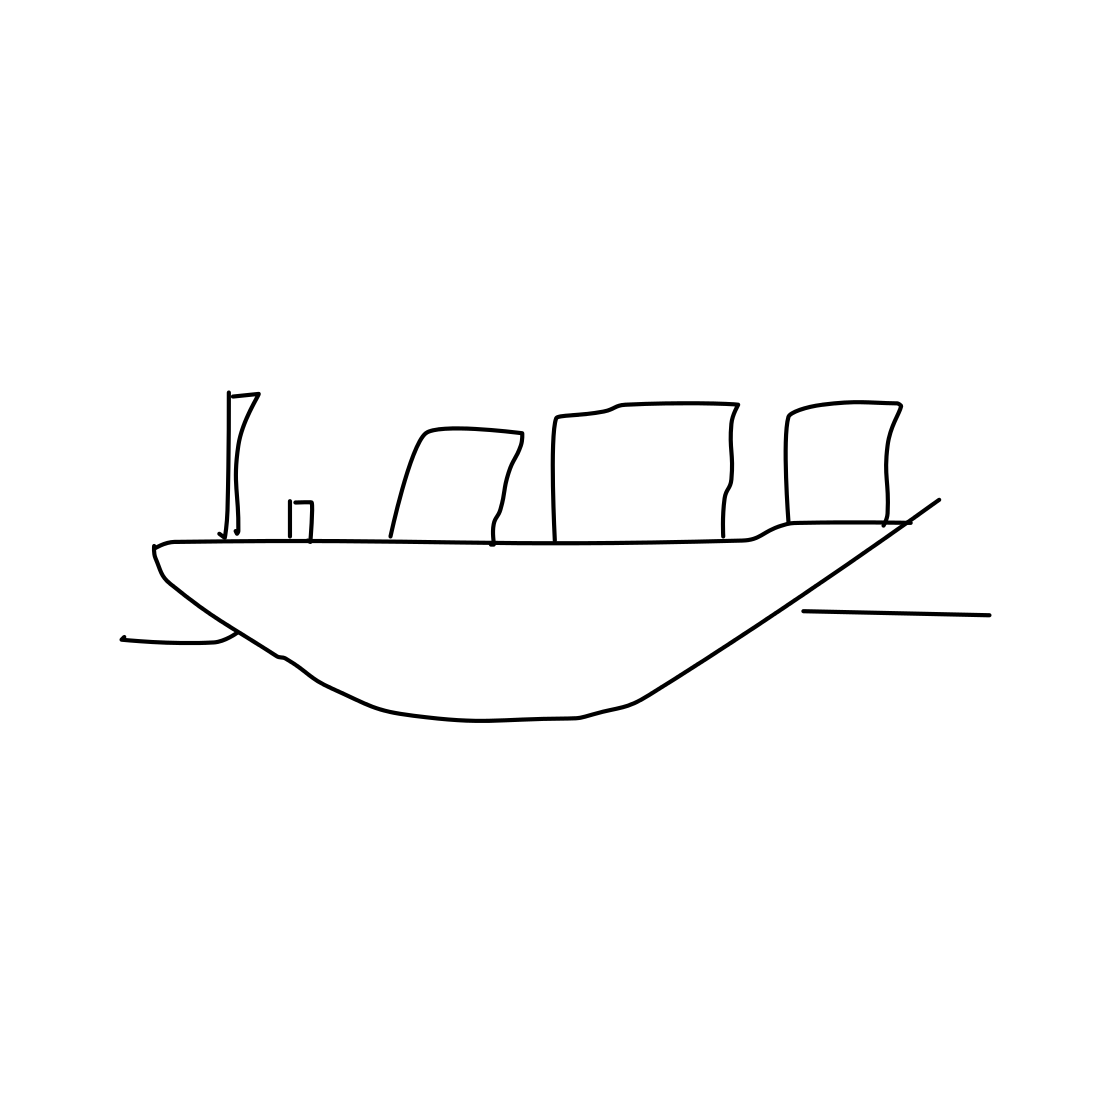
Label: ship